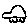
Label: car